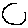
Label: moon